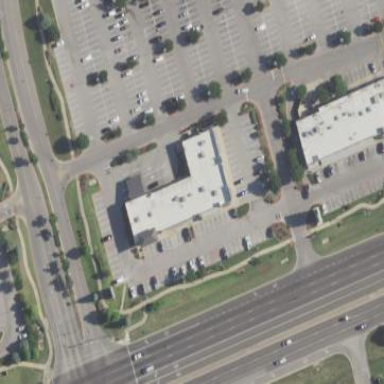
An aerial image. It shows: Retail building.